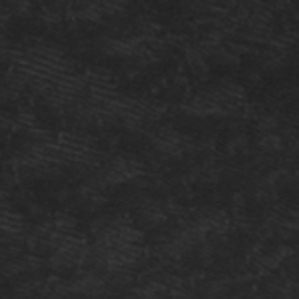
Label: frost